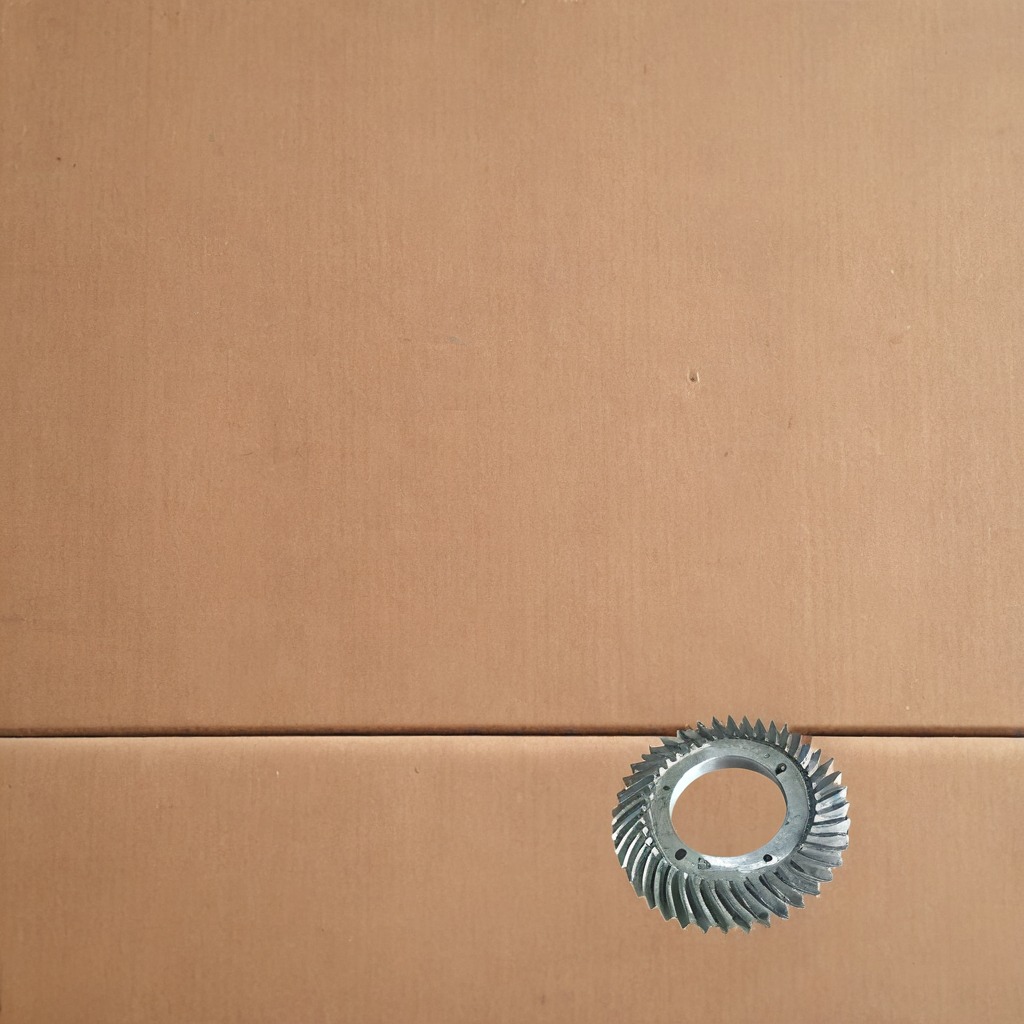
A steel gear with teeth is lying on a clean dry cardboard box surface in an outdoor workshop during daytime bright natural light soft shadows slightly creased but